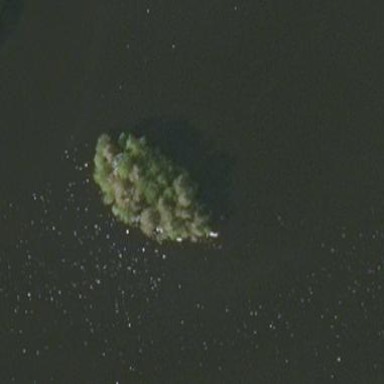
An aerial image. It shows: Islet.